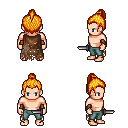
a pixel art fantasy rpg character, male body template, human, light skin, brown tattered cape, teal pants, light blonde short topknot hairstyle, leather bracers, dagger, four views (front, back, left, right), 2x2 character sprite sheet, small pixel art, hard edges, no anti-aliasing